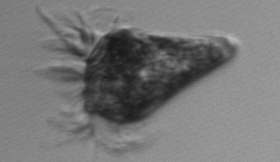
Label: Strombidium_wulffi